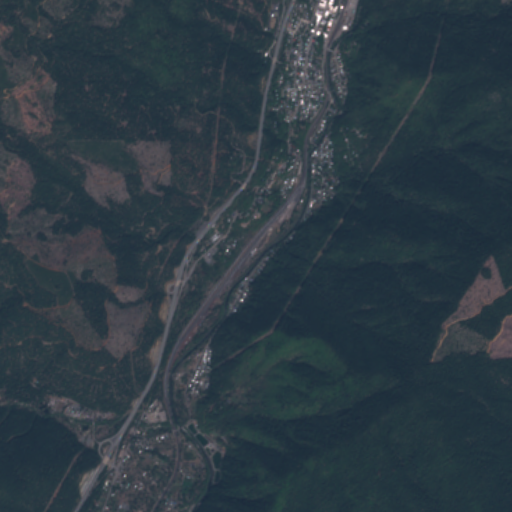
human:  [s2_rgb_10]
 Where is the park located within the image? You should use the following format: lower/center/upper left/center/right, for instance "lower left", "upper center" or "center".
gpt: The park is located in the upper center of the image.
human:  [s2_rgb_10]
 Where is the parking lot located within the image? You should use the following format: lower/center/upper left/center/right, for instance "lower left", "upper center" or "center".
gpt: The parking lot is located in the lower left of the image.
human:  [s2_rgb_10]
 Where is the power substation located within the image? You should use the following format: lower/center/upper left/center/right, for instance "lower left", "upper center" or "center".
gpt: The power substation is located in the lower left of the image.
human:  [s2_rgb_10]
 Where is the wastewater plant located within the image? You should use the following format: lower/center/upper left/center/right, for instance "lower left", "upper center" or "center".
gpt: The wastewater plant is located in the lower center of the image.
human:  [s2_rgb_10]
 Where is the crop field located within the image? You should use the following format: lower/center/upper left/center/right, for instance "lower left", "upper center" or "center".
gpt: There is no crop field in the image.